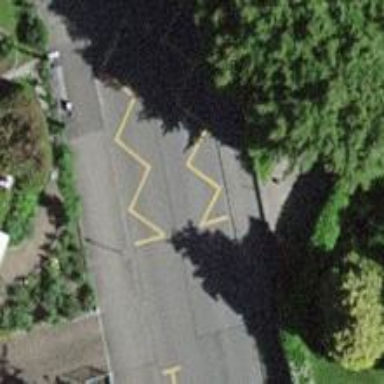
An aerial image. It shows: Bus stop equipped with public transport stop position.